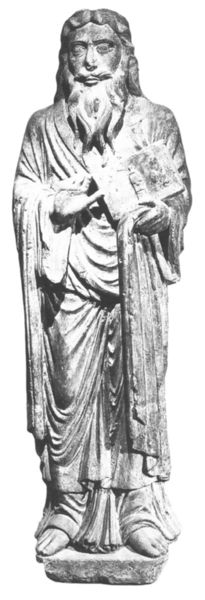
Titel: Statue aus der St. Mary’s Abbey, Moses
Institution: York, Yorkshire Museum
Schlagwörter: hand, mann, holz, marmor, alt, bart, augen, bibel, falten, gesicht, sockel, stehen, stein, kirche, figur, gewand, haare, mantel, stoff, skulptur, statue, füße, wellen, ernst, robe, bildhauerei, faltenwurf, plastik, zeigen, moses, buch, kittel, kathedrale, mittelalter, segen, heiliger, gelehrter, deuten, grieche, apostel